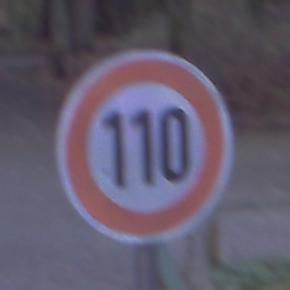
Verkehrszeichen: Geschwindigkeit110
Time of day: Night
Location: Outdoor (Suburban)
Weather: PartlyCloudy
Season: NotSpecified
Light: Artificial